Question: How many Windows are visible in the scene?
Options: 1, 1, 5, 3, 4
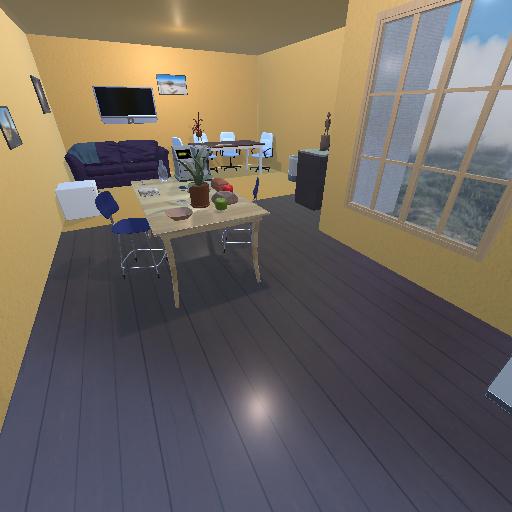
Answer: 1